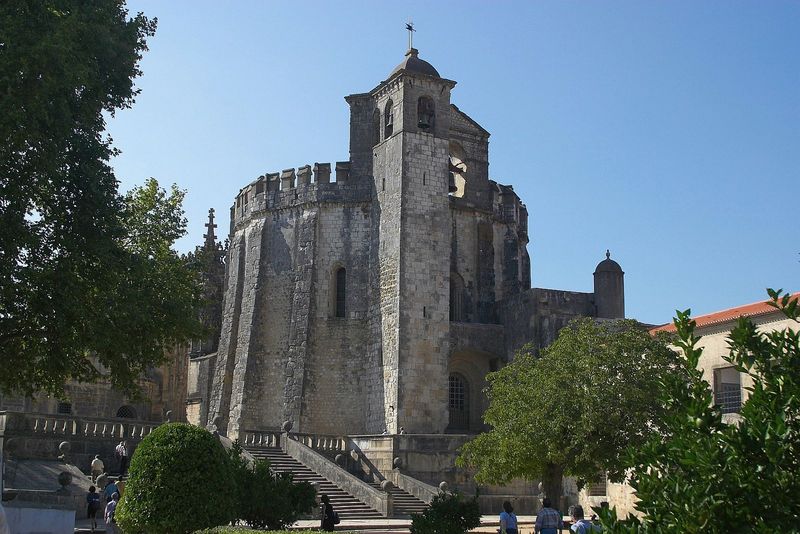
Titel: Templerkirche Santa Maria do Olival in der Burg der Tempelritter Convento da Ordem de Cristo in Tomar
Standort: Tomar, S. Maria do Olival (EU - P - Ribatejo)
Schlagwörter: baum, himmel, schatten, bäume, menschen, fenster, licht, pfeiler, dach, park, alt, architektur, stein, steine, strauch, kirche, sträucher, turm, balkon, passanten, mauer, rundbogen, kuppel, treppe, treppen, geländer, stufen, hoch, zinnen, fugen, burg, glockenturm, kreuz, türmchen, balustrade, festung, mauerwerk, kugel, kugeln, glocke, mittelalter, romanik, chor, bauwerk, gemauert, strebewerk, strebepfeiler, touristen, lanzetten, kastell, fiale, wehrhaft, näume, streber